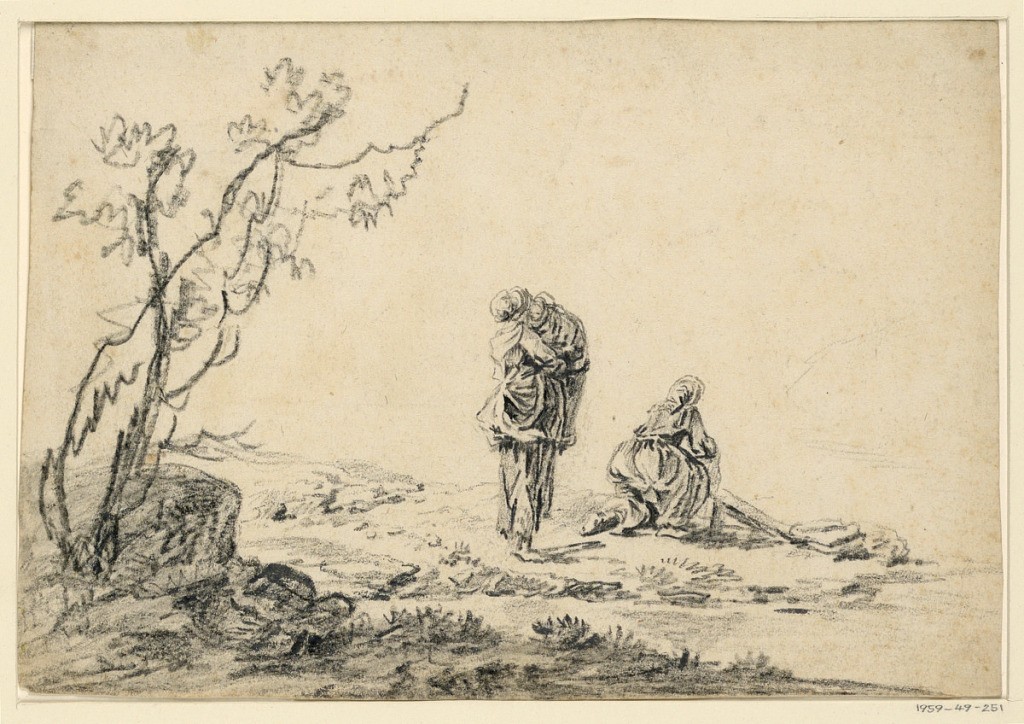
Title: Landscape with two figures
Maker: Jean-Baptiste Huet, French, 1745 – 1811
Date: ca. 1790
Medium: Black chalk on paper
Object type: Drawing
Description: Two women, seen from the back, in a landscape. One stands with a child in her arms, the other kneels before her, doing washing. A sparsely-leafed tree at left foreground.